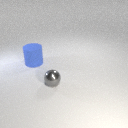
large blue rubber cylinder behind small gray metal sphere